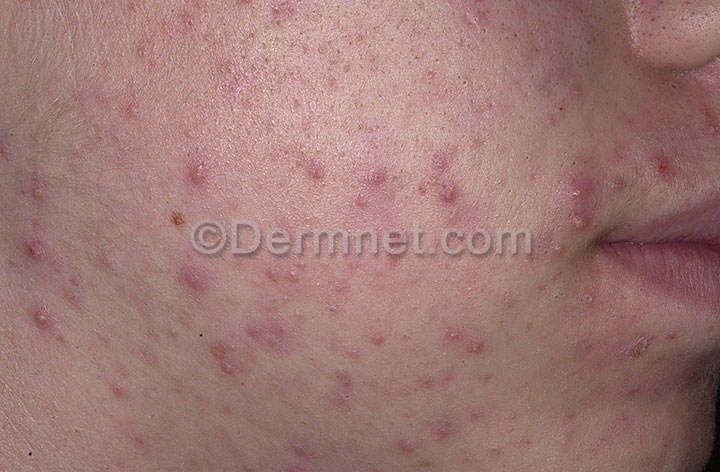
Disease: Acne and Rosacea Photos